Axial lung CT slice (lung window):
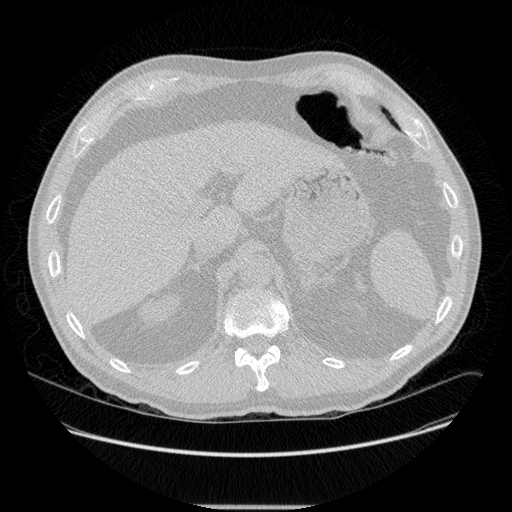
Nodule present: no